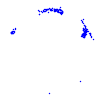
Particle: pion